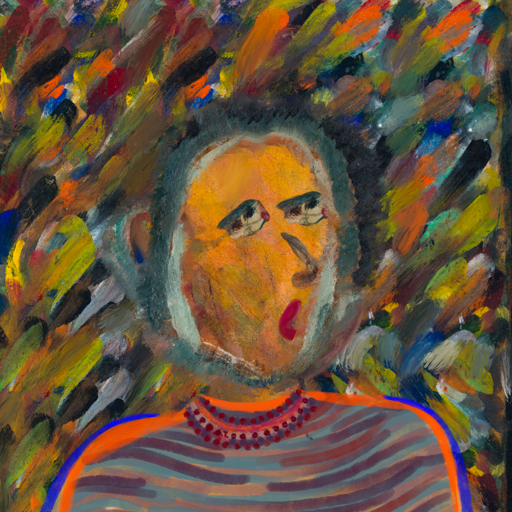
Background: An_Impression, Head And Neck Side: Gypsy_Mother, Face Side: Pipe, Bust: Experience, Hair Side: Boggyland, Head Accessory: Blank, Second Necklace: Blank, Necklace: Roy_Bahadur, Baby: Blank